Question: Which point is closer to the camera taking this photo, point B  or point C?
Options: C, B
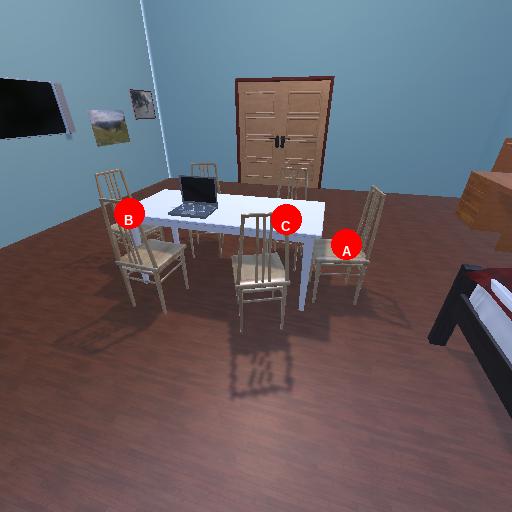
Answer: C